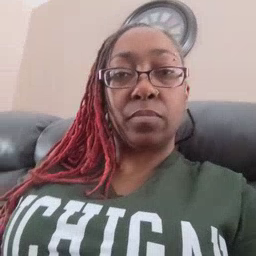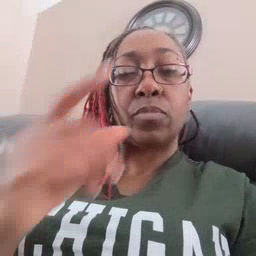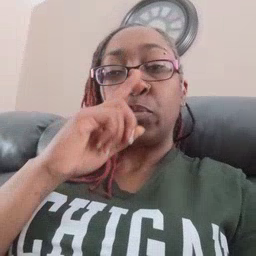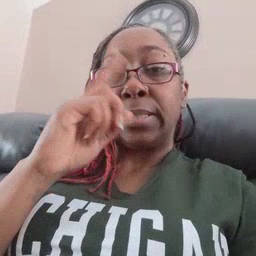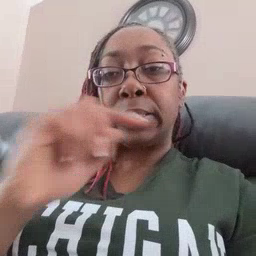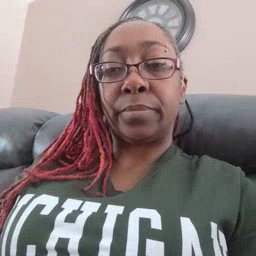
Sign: pretend